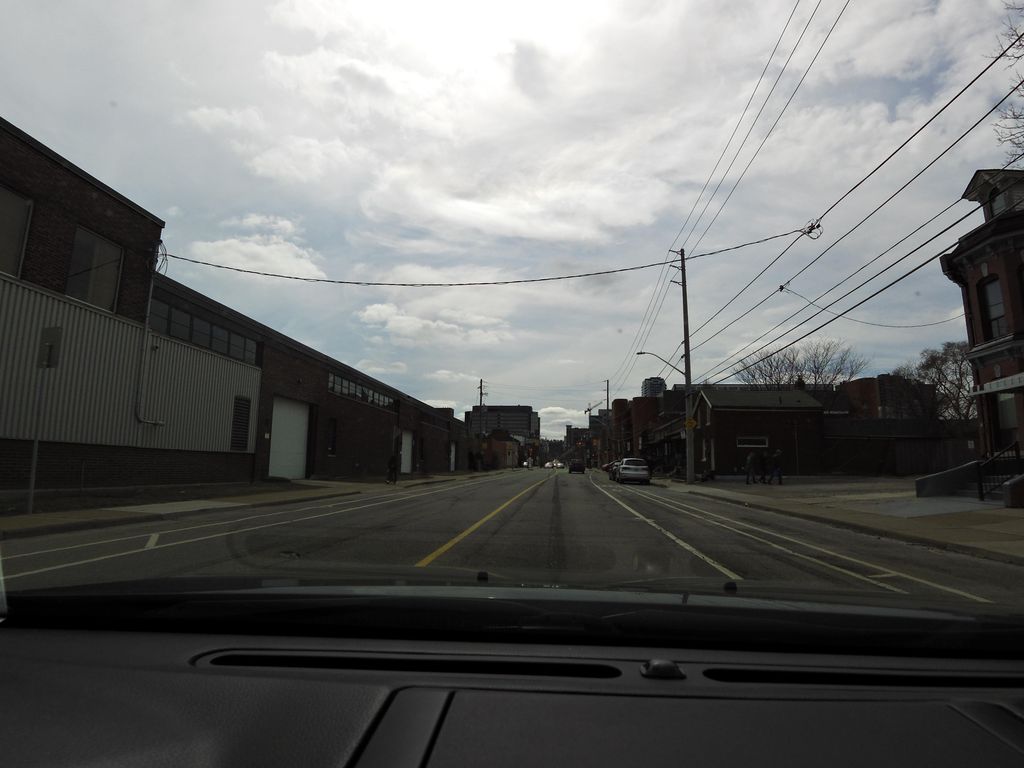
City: hamilton